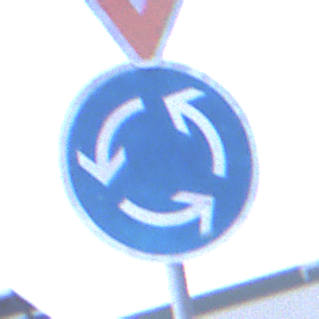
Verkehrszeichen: Kreisverkehr
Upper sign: VorfahrtGewaehren
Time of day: SunriseSunset
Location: Outdoor (Suburban)
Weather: PartlyCloudy
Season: NotSpecified
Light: Natural